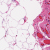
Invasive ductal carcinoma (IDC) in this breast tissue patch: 0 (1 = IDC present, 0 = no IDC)